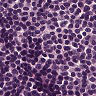
Metastatic tissue present: no